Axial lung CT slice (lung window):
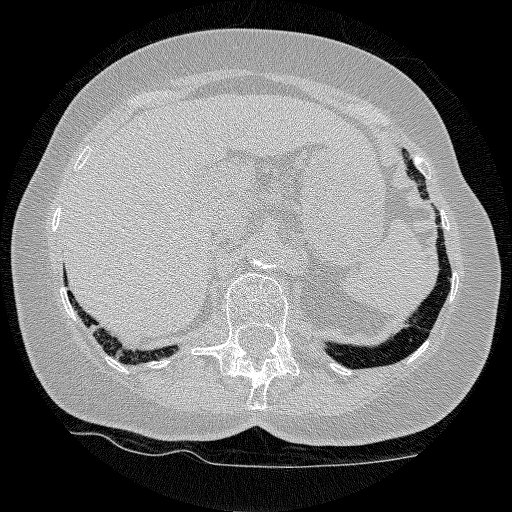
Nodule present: no